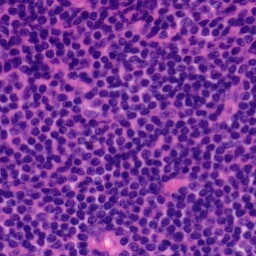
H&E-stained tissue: Tonsil